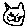
Label: cat